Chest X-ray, PA view. Patient: 45 years old, sex M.
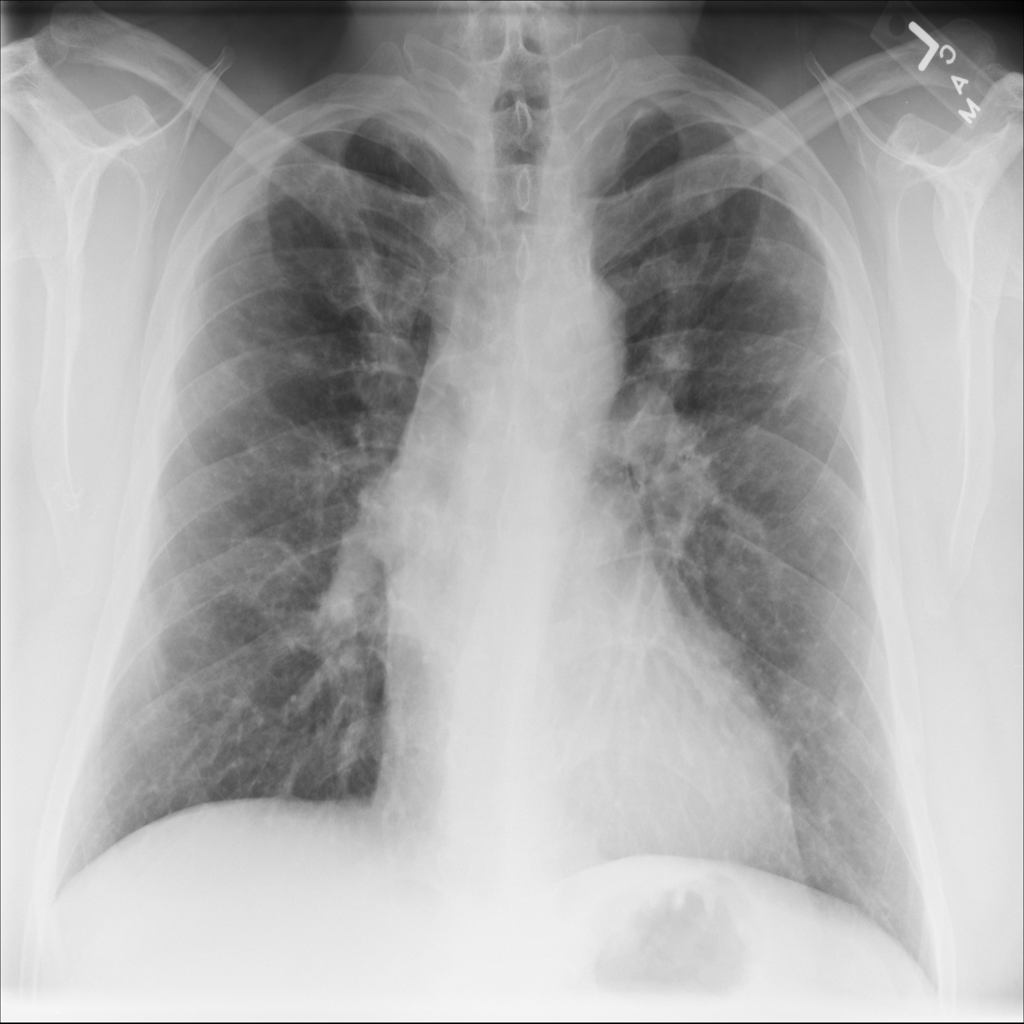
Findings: No Finding